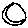
Label: moon